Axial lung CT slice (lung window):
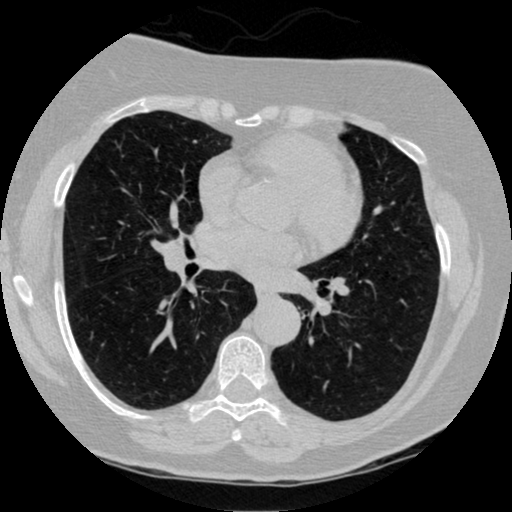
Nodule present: no